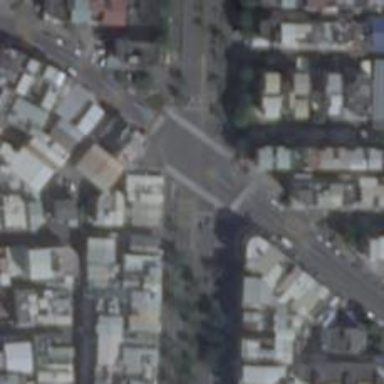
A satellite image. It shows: Marked road crossing.